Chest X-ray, PA view. Patient: 70 years old, sex F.
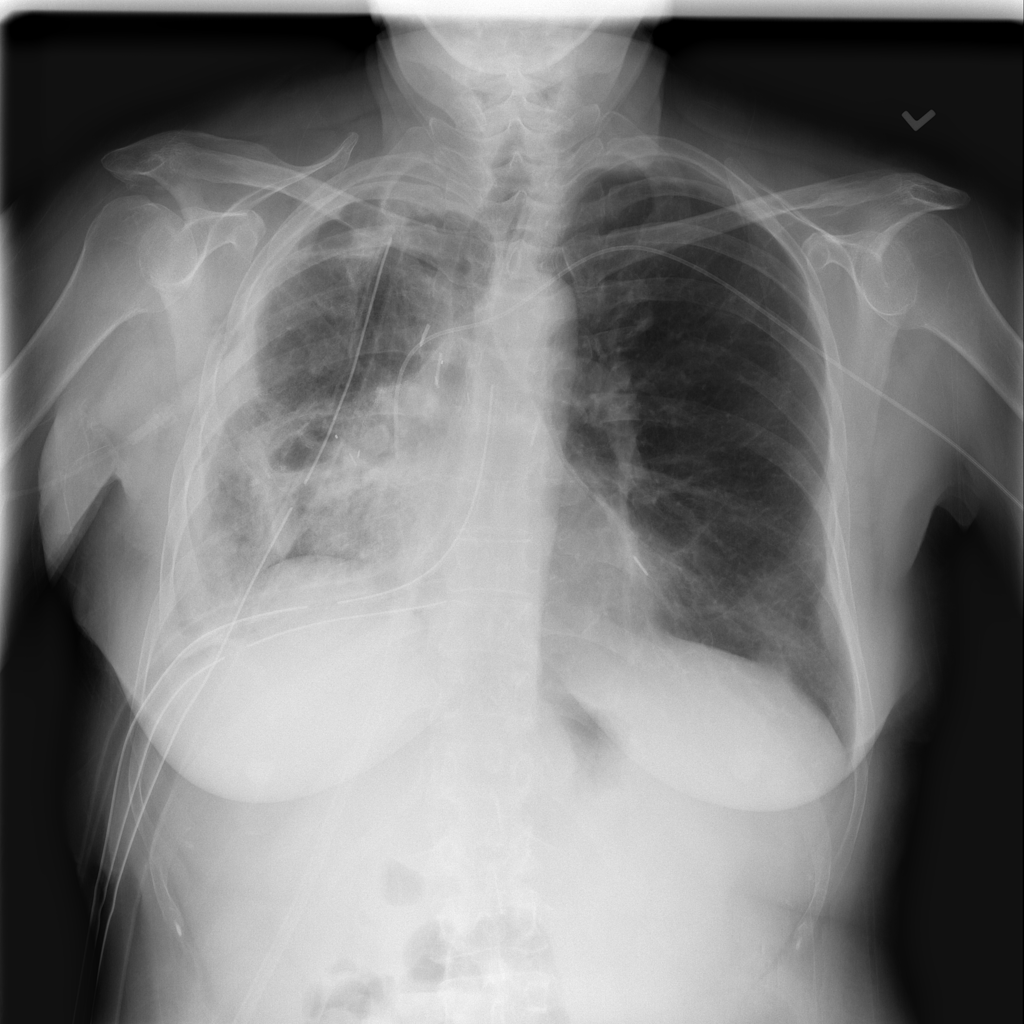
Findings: Infiltration, Pleural_Thickening